Question: I can't normally launch html5 the version of application in which there are scene2d ui elements. After transition to the Screen with Scene2dUI it turns out here
To look as application "works" it is possible.
The last version of a plug-in of gwt for Eclipse is set.
Why so occurs? The android and a desktop of the version work good.
In archive a test project. The source code from this <URL>
The project was developed in Intellij Idea, html5 the version was compiled in Eclipse. 'Version Libgdx libgdx-nightly-20121213.zip'. In http:// of compiled html5 isn't present.
In game where there are screens from use of Scene2d and screens with Scene2dUI screens without Scene2dUI work very well. If I switch to the screen from Scene2dUI there is an error as now on http://
Edit:
<URL>
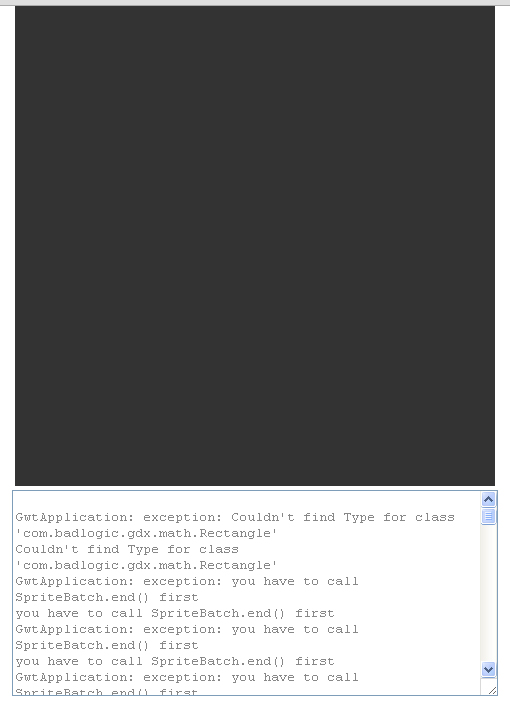
Answer: This issue is now fixed. just get a pull the sources from github to update.
related post: <URL>